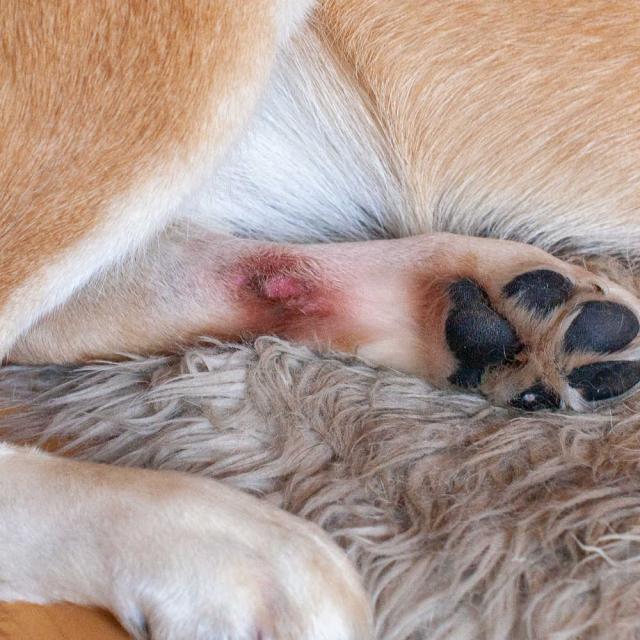
Canine dermatitis — inflammation of the skin presenting with erythema, pruritus, papules, and excoriation. May be allergic, contact, or atopic in origin.